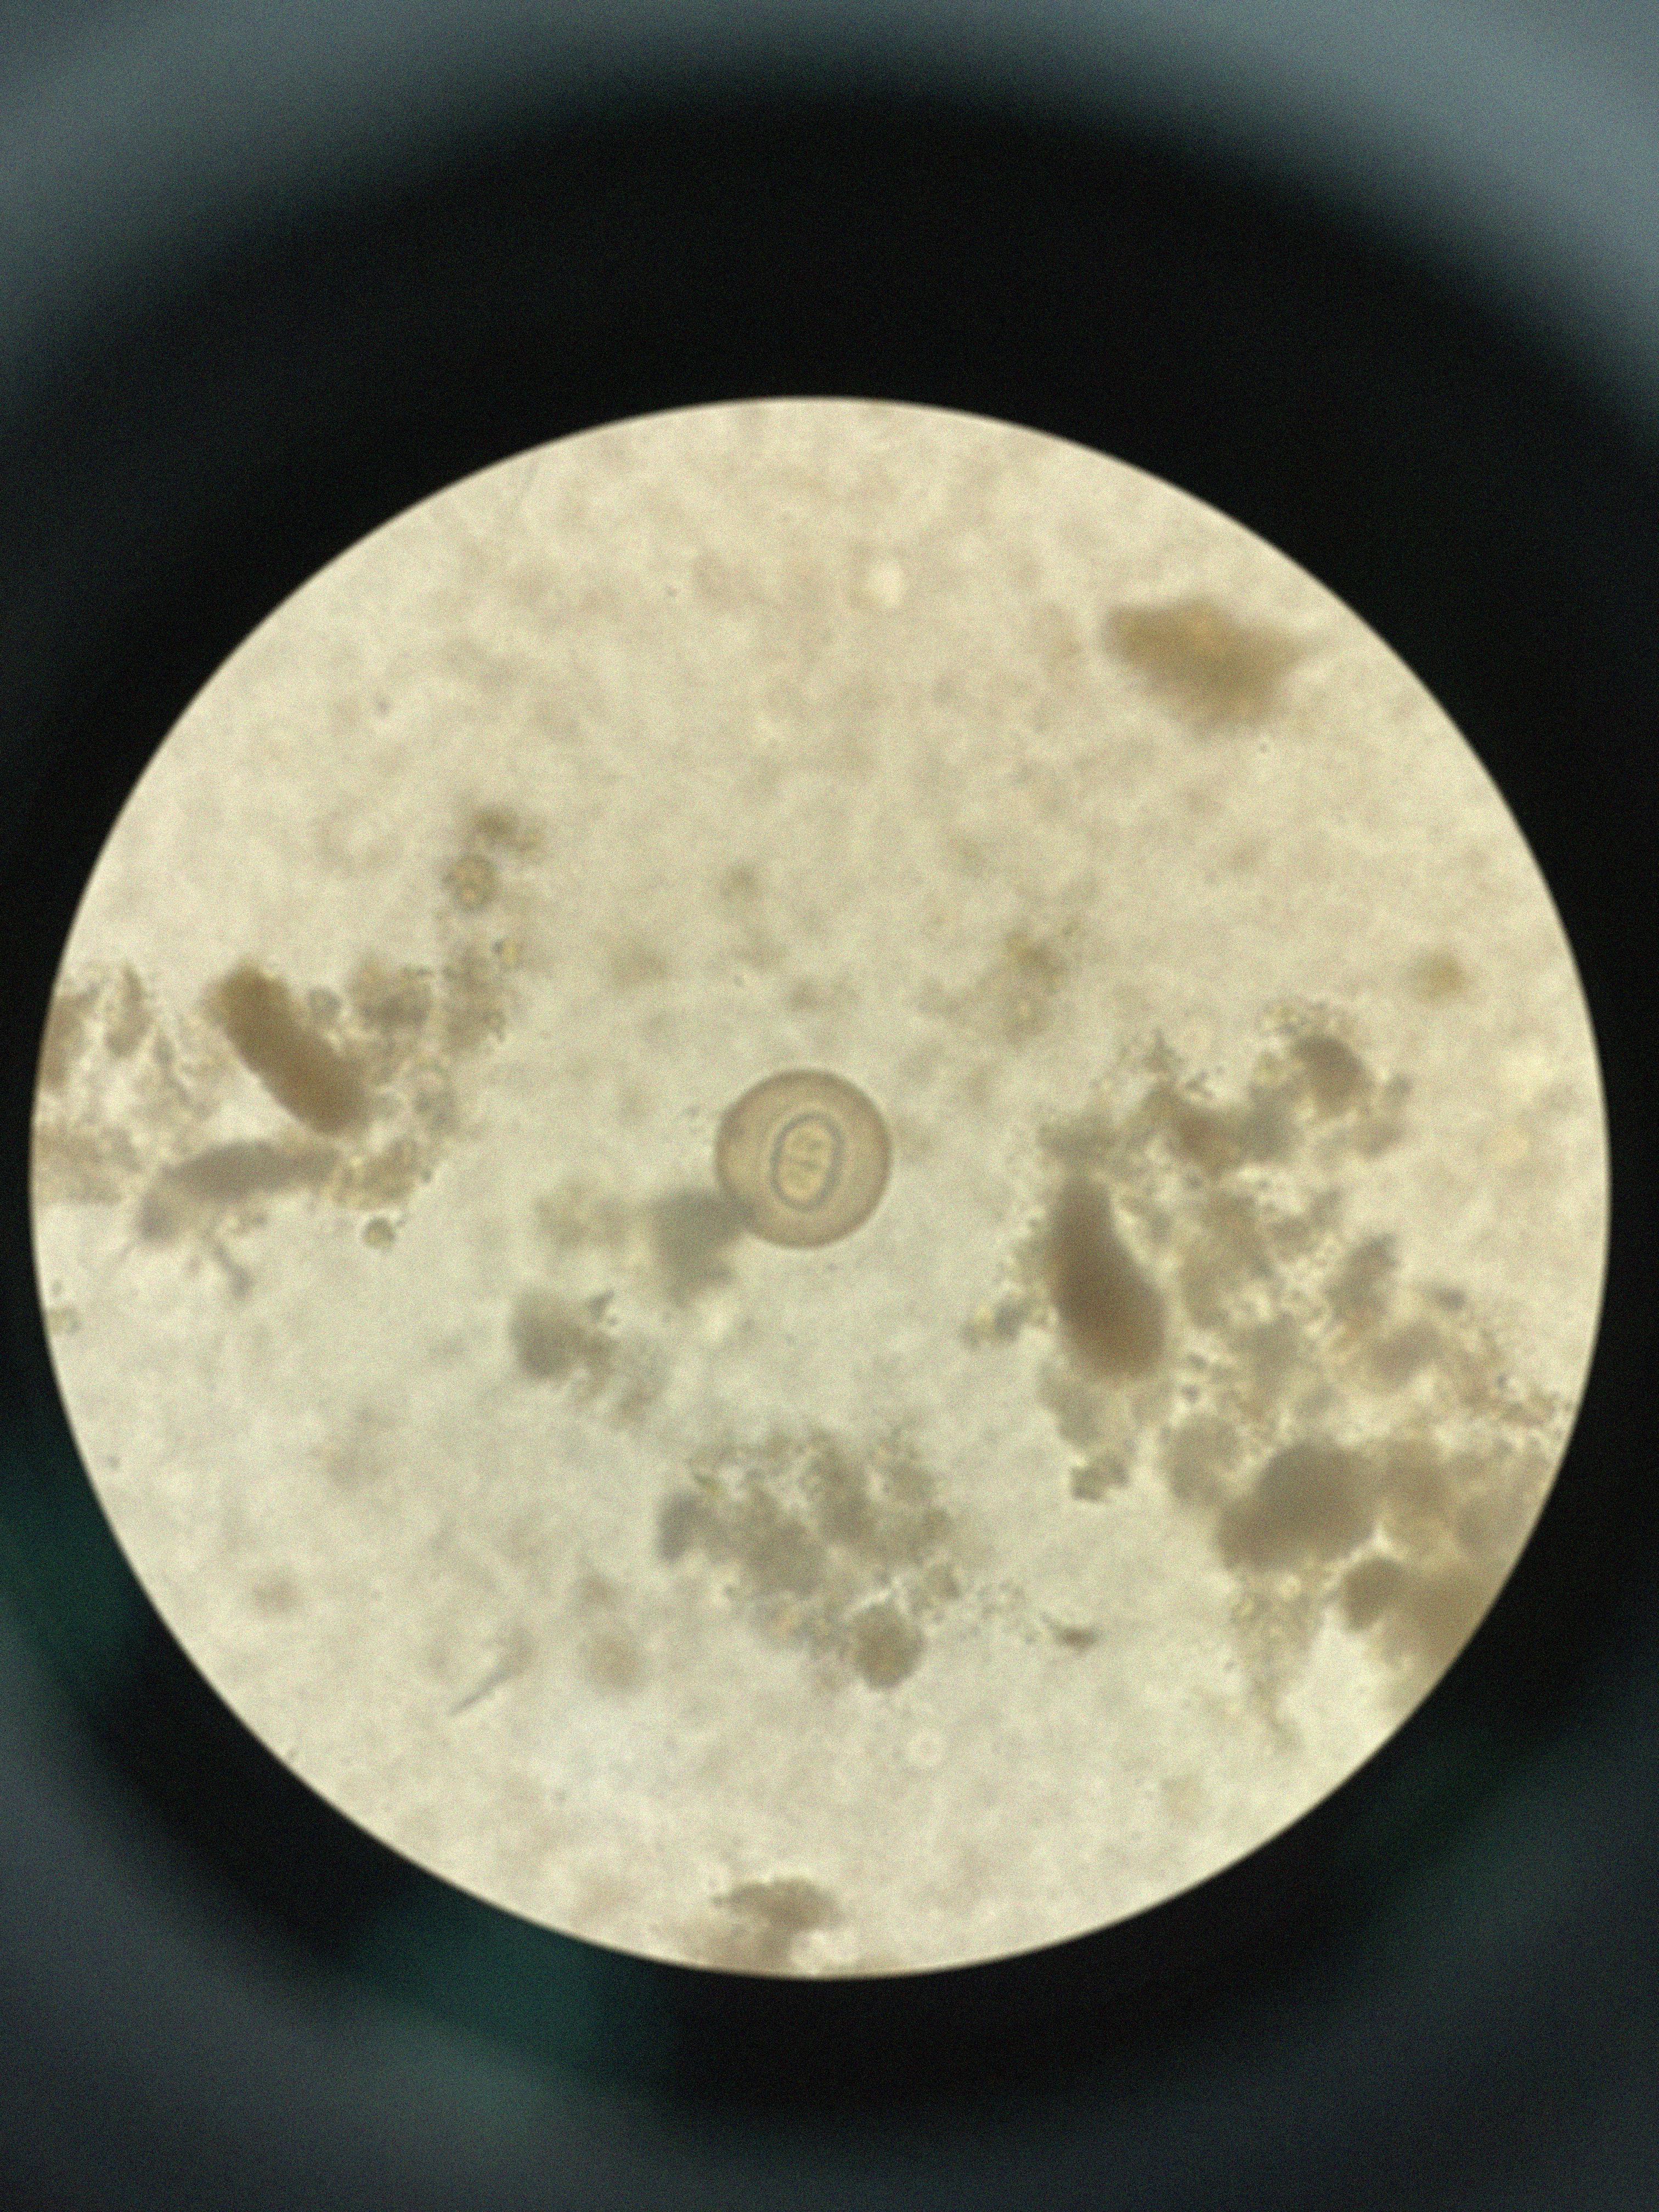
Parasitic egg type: Hymenolepis diminuta